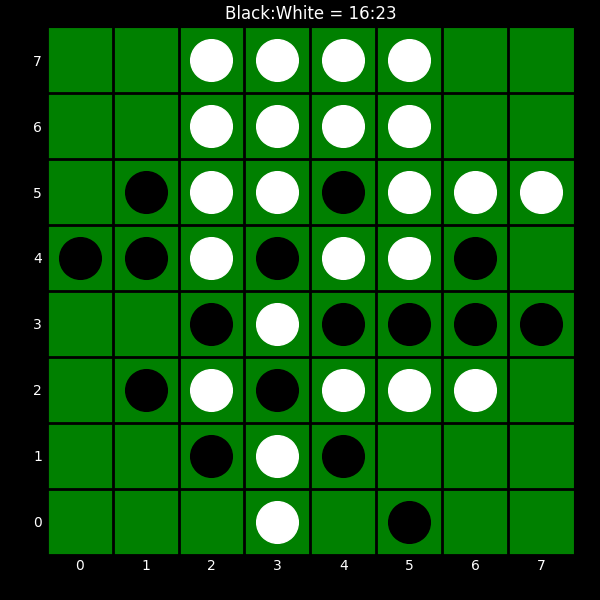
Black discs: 16
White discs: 23